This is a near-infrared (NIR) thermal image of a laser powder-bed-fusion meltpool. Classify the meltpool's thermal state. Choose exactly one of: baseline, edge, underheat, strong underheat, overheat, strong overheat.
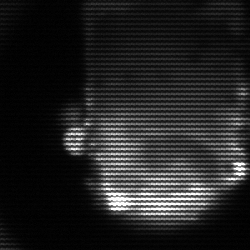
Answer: baseline